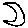
Label: moon